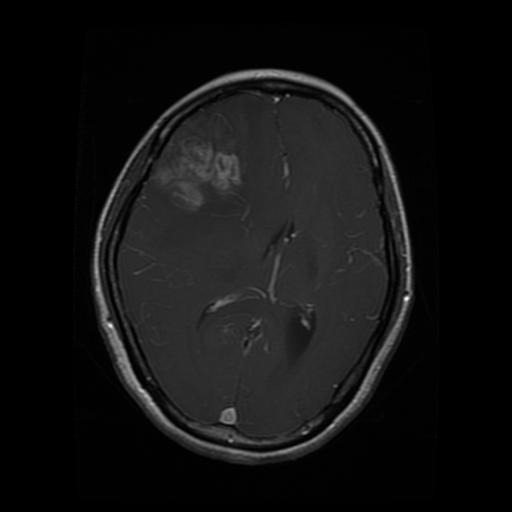
Label: glioma